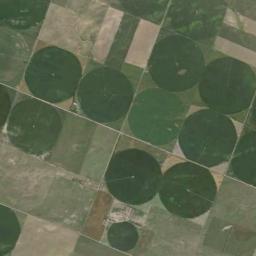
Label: circular_farmland